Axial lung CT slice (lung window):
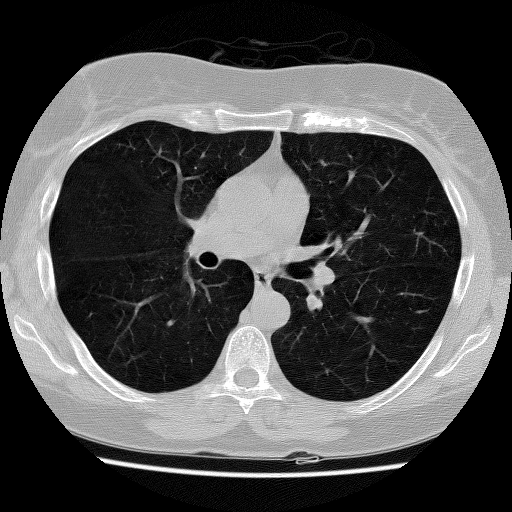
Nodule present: no